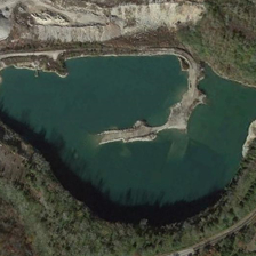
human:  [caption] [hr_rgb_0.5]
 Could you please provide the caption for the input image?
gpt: The pond is full of trees.

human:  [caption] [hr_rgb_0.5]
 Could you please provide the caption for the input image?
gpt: The pond is not very big.

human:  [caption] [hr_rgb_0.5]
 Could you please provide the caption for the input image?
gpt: The lake is full of trees.

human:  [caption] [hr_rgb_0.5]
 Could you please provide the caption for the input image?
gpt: The pond is not very large.

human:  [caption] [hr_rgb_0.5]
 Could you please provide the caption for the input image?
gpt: The pond is full of trees.